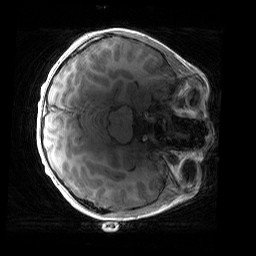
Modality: T1w
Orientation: axial
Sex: male
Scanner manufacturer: siemens
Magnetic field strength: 3 T
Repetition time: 1.9 s
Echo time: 0.00243 s